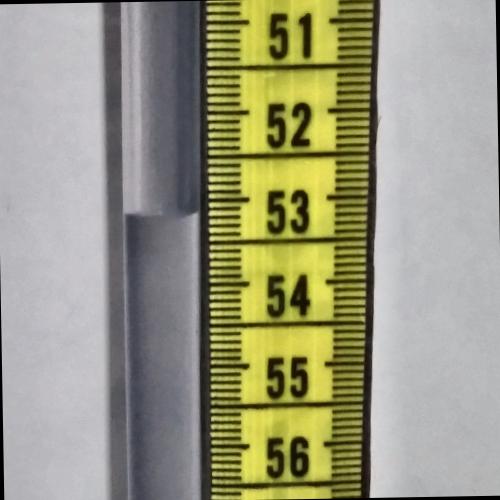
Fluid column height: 53.2 cm